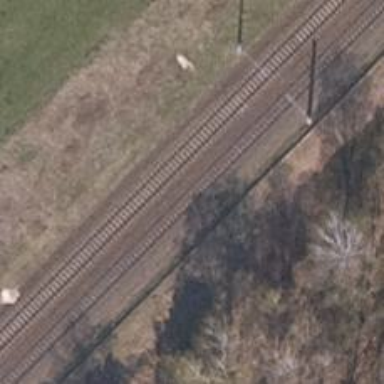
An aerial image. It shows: Railway signal.